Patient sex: M
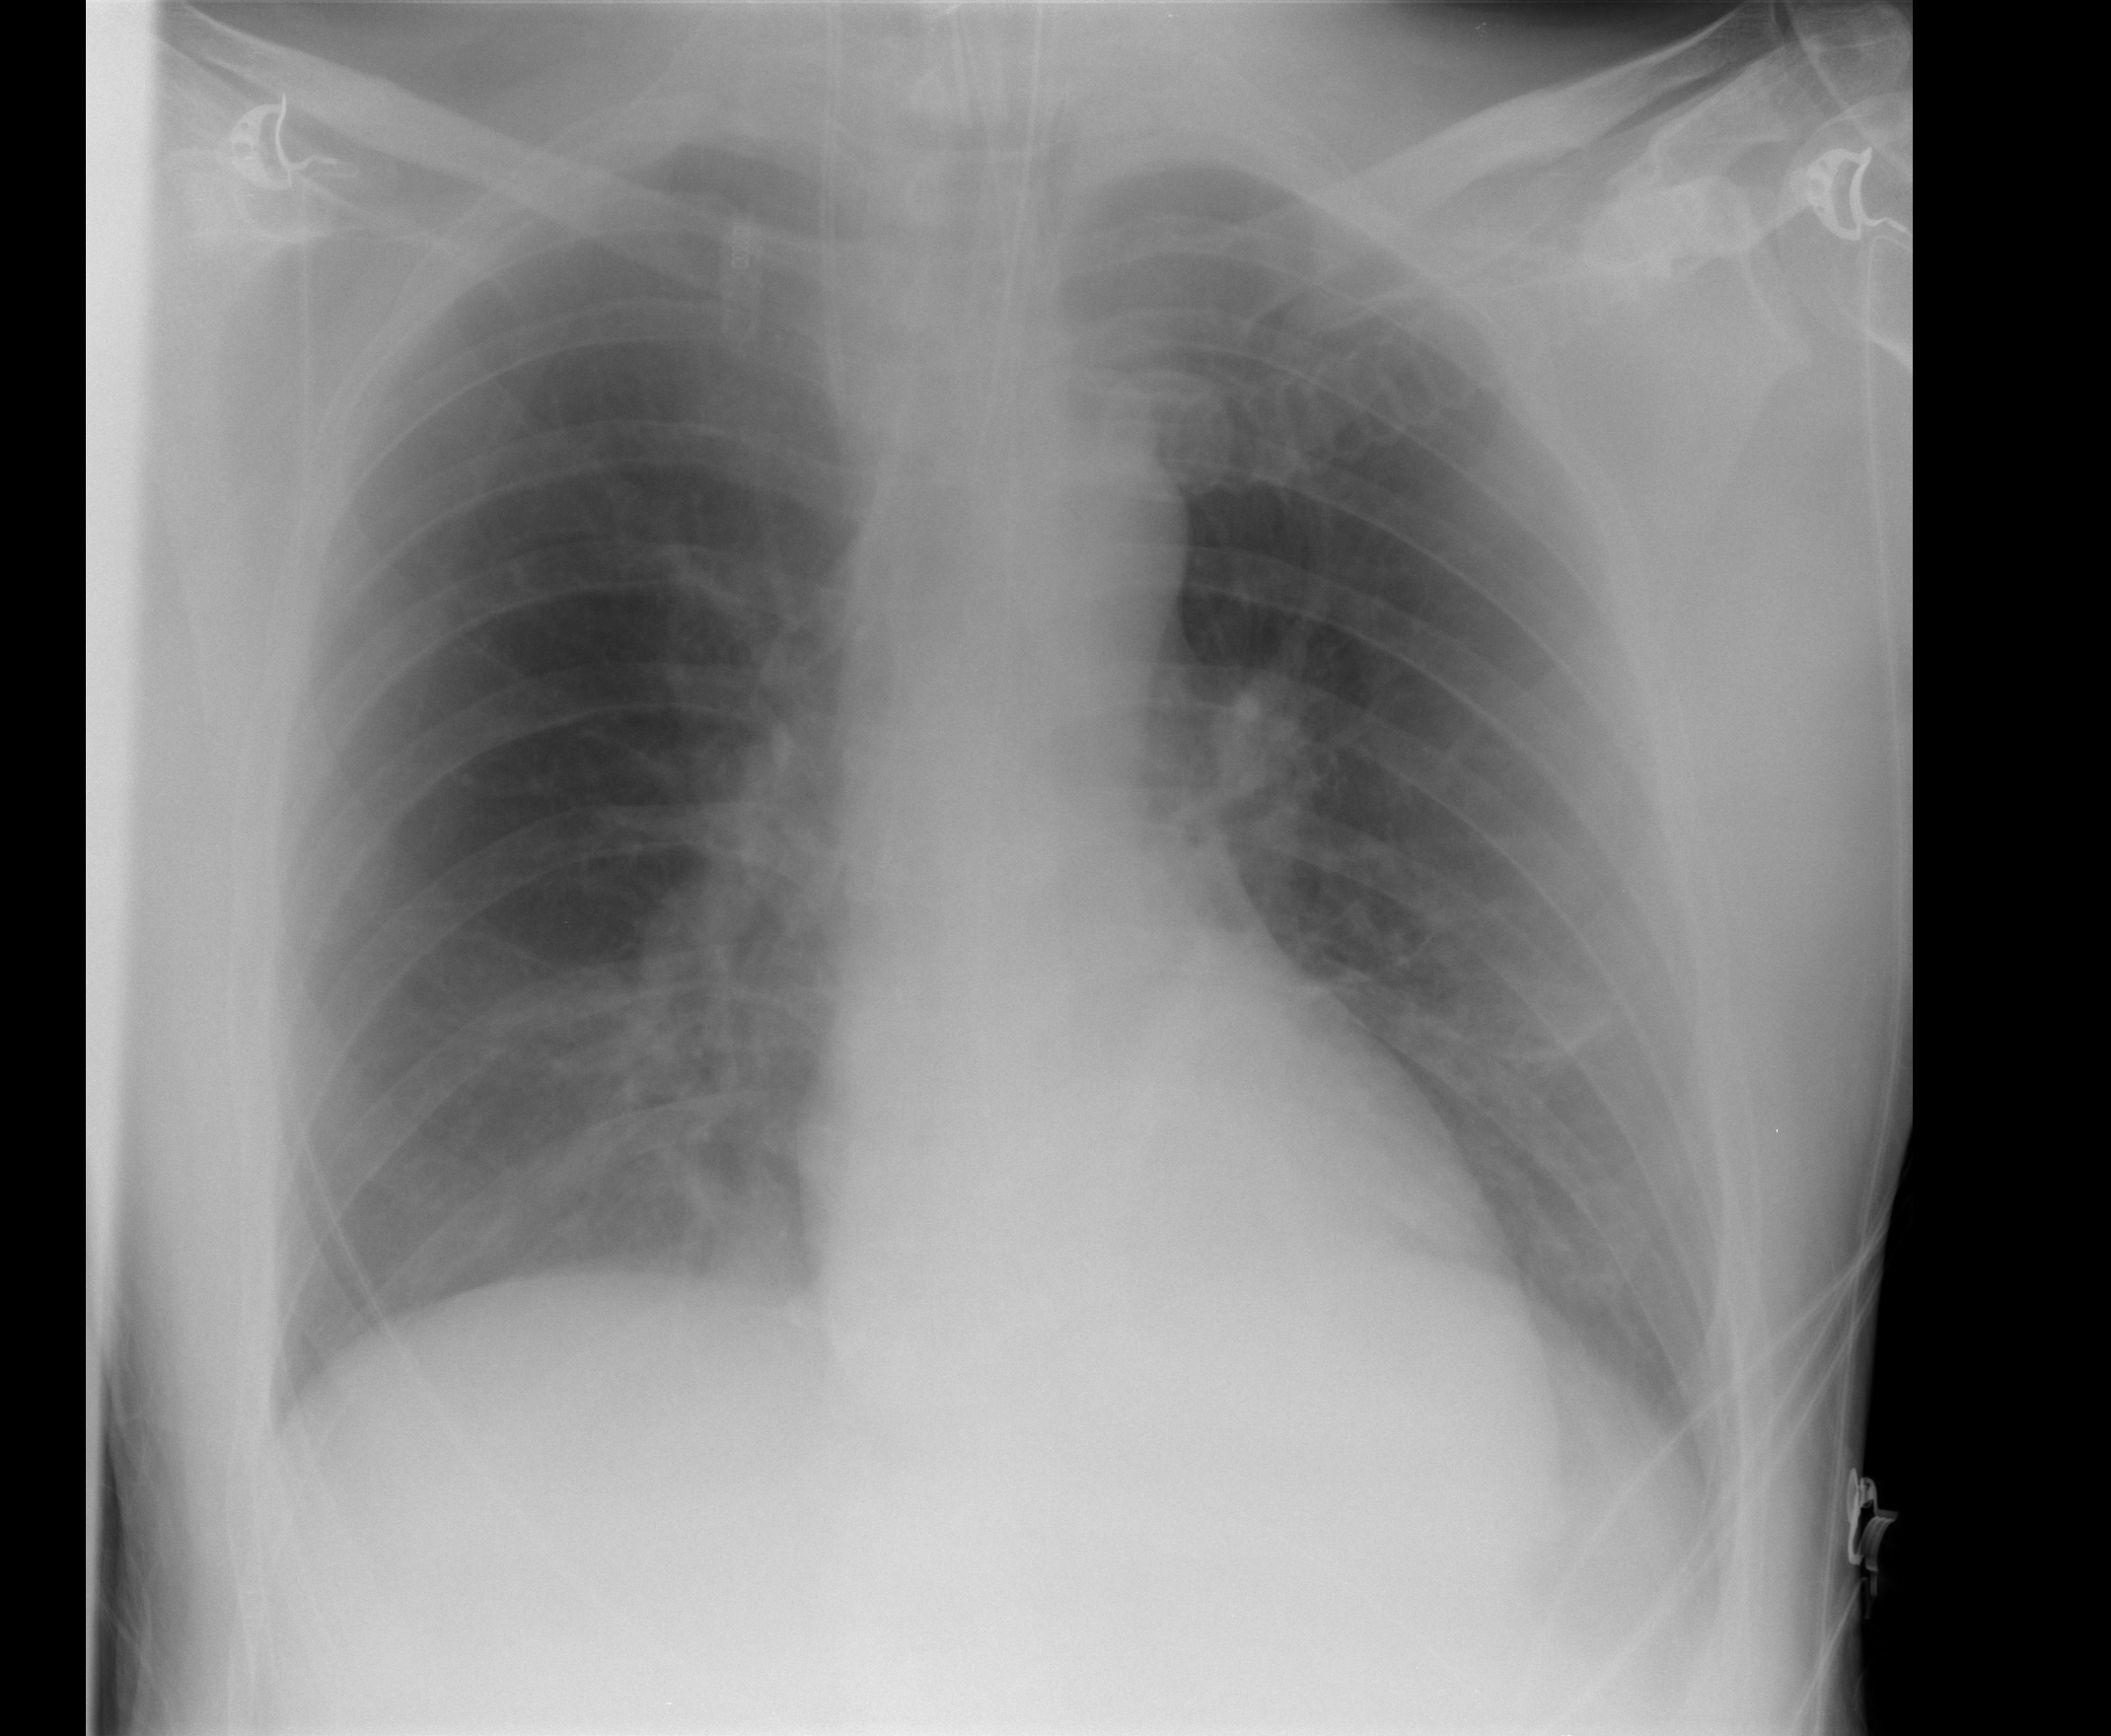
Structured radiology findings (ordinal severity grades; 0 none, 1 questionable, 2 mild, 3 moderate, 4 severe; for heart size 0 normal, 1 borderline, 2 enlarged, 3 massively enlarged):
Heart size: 0
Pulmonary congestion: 0
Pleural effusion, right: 0
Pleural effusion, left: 0
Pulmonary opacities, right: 0
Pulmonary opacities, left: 1
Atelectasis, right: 0
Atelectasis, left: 0